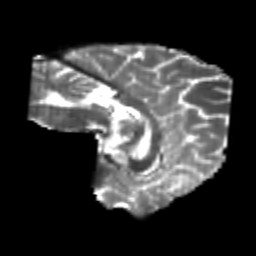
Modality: T2w
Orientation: sagittal
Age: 25
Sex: male
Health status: healthy
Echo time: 0.074 s